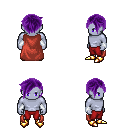
a pixel art fantasy rpg character, male body template, dark elf, purple skin, maroon cape, red pants, purple pixie cut hairstyle, white cloth bracers, gold boots, four views (front, back, left, right), 2x2 character sprite sheet, small pixel art, hard edges, no anti-aliasing